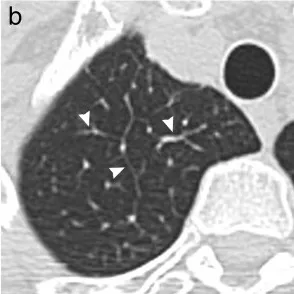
Chest thin-section CT on admission to our hospital. (b) Similar findings are seen also on the slice just above the focal GGO (arrow heads).
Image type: radiology (ct)